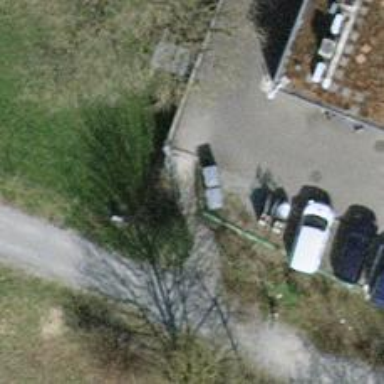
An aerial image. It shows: Unpaved footway.